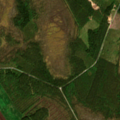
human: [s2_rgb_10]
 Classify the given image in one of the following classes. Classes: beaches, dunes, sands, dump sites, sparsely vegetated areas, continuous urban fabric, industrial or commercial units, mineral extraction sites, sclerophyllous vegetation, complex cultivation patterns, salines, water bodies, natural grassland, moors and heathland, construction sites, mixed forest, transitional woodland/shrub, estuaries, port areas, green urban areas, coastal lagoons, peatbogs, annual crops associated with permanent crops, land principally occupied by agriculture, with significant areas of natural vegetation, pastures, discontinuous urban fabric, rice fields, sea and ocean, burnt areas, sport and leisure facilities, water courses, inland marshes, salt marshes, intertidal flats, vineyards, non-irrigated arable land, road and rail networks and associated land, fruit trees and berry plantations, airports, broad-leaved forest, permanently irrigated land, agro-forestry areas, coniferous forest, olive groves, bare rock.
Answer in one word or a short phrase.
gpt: non-irrigated arable land, coniferous forest, mixed forest, transitional woodland/shrub